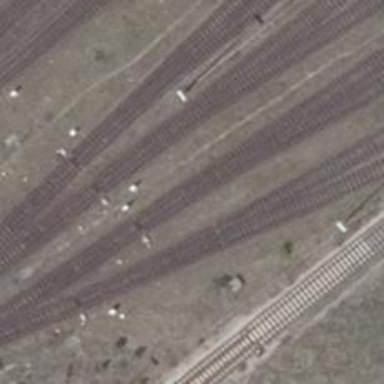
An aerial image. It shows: Railway switch.